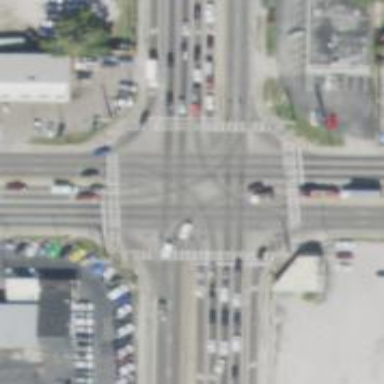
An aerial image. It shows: Zebra crossing on the road.